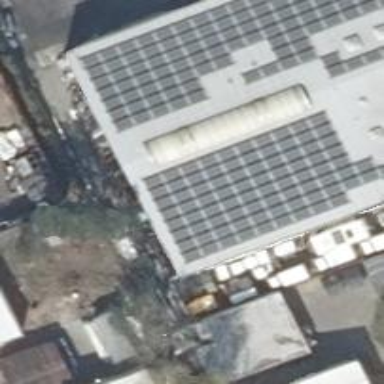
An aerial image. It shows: Solar photovoltaic panel generator producing electricity as small installation.